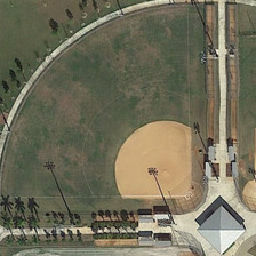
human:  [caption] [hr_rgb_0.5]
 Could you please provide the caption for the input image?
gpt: a quarter contains a fanshaped baseball field with many trees .

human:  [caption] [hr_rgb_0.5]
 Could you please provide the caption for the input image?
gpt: Around the baseball field is a circular road with trees on it.

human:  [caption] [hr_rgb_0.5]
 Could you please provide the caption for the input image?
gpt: a baseball field is near some sparsely distributed trees .

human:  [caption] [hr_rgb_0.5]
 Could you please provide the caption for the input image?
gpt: a fan shaped baseballfield is surrounded by roads .

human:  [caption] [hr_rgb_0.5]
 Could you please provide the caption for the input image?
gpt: Around the baseball field is a fan-shaped circular road with trees growing along it.